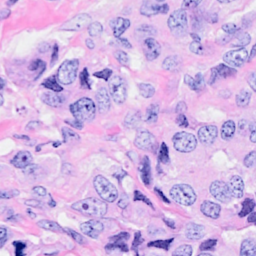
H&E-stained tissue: Breast